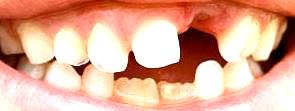
Condition: hypodontia